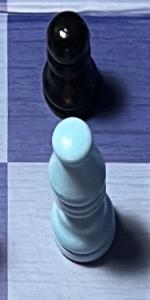
Label: Bishop_White